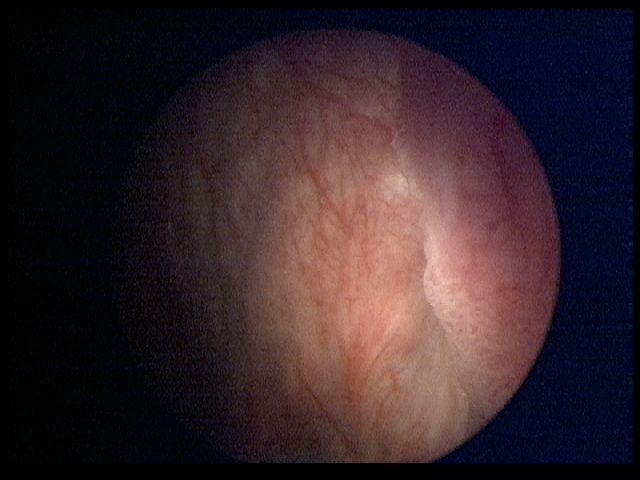
Modality: WLC
Class: Malignant
Subclass: LowGradePapillary
Lesion: L1
Stage: Ta
Morphology: Non-papillary
Bladder cancer association: Yes